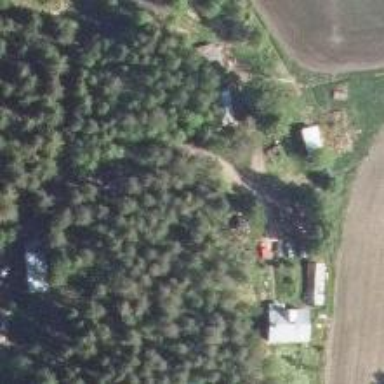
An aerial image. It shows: Farmyard area.